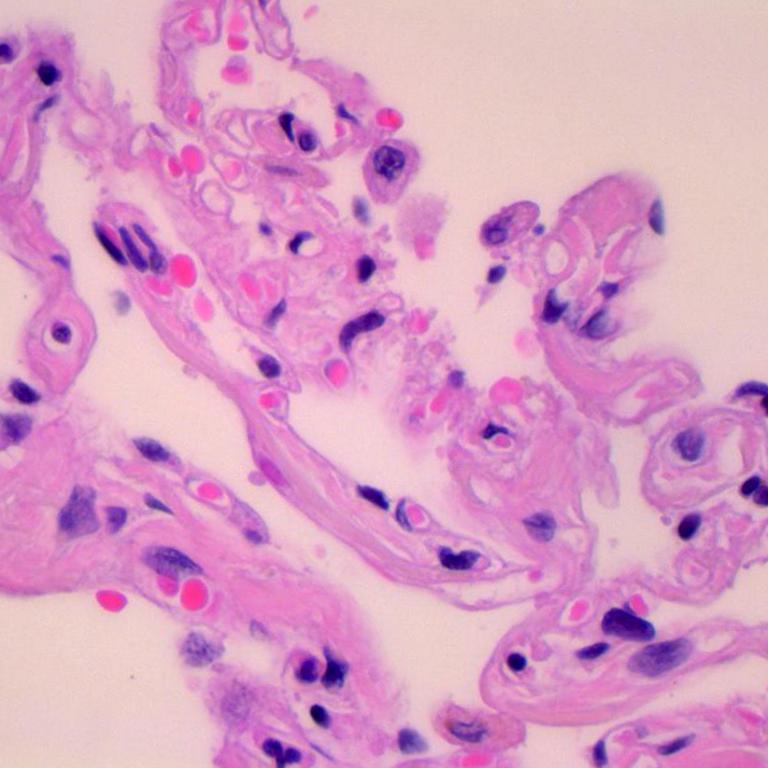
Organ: lung
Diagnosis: benign